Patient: sex F, age 70
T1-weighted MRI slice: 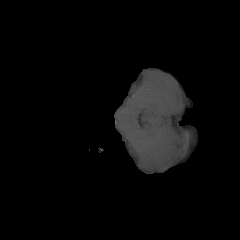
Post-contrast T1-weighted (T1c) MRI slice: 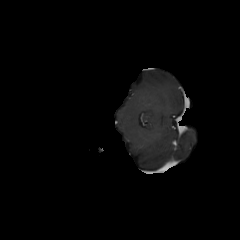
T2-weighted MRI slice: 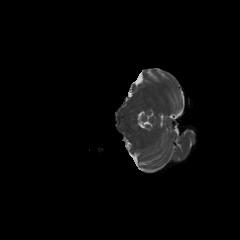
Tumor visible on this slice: no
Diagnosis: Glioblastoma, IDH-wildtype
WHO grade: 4